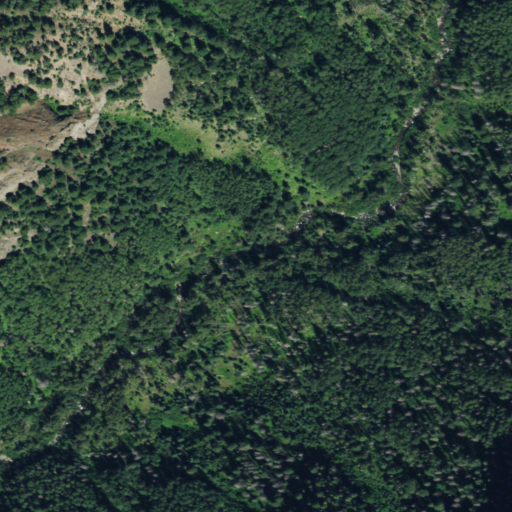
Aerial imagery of valley in Colorado named Dark Canyon containing deciduous forest, evergreen forest, mixed forest, and grassland